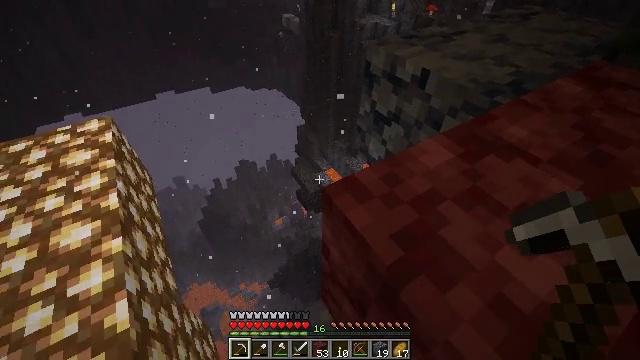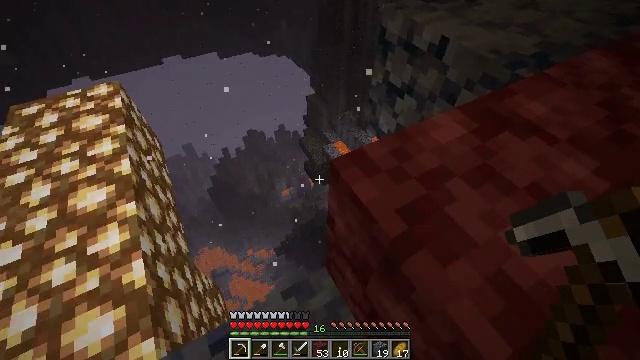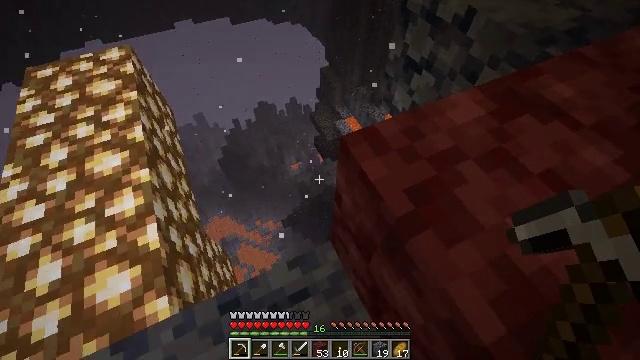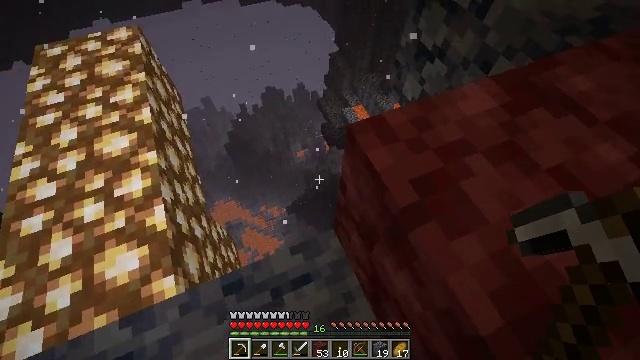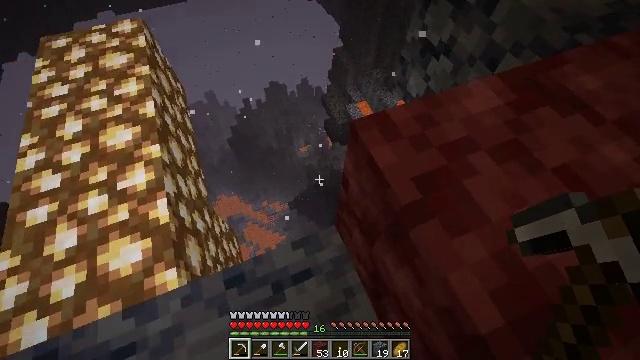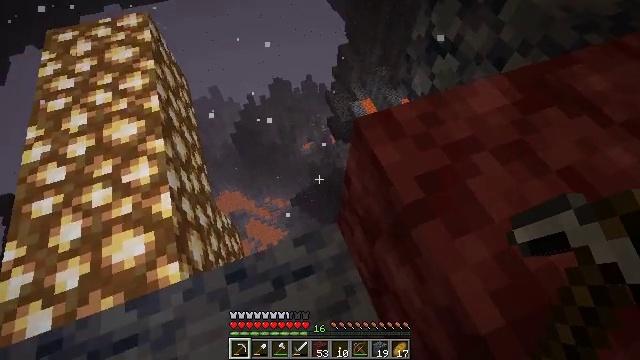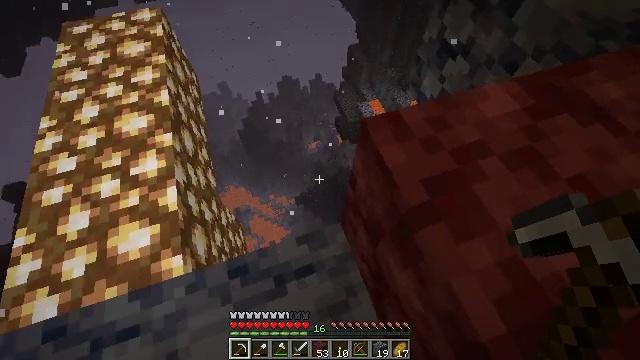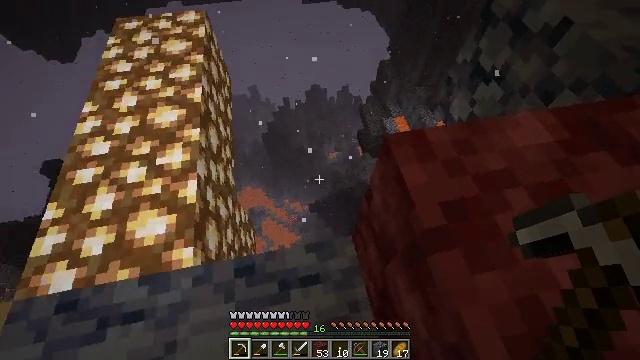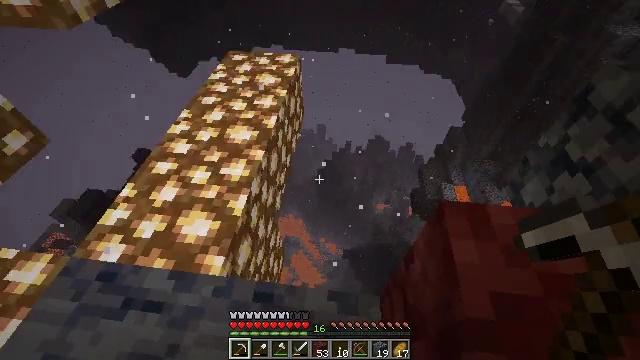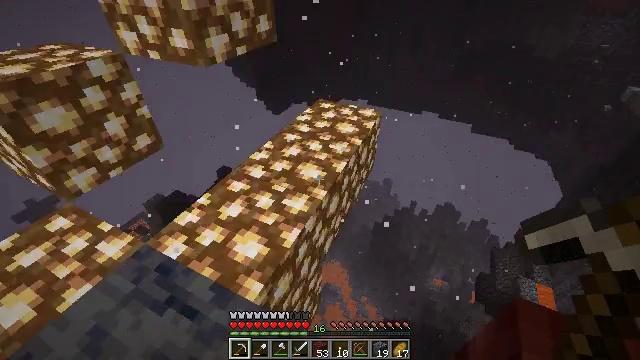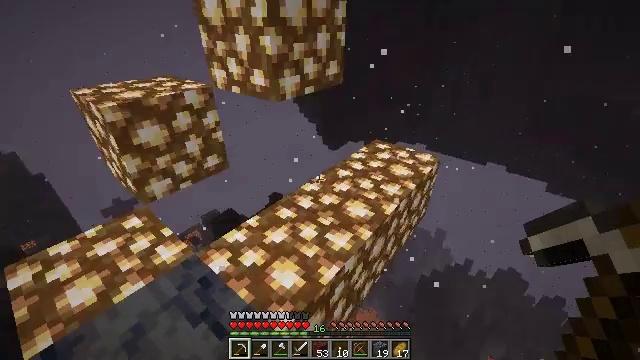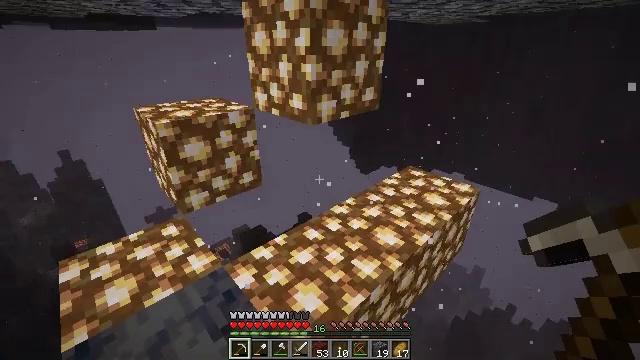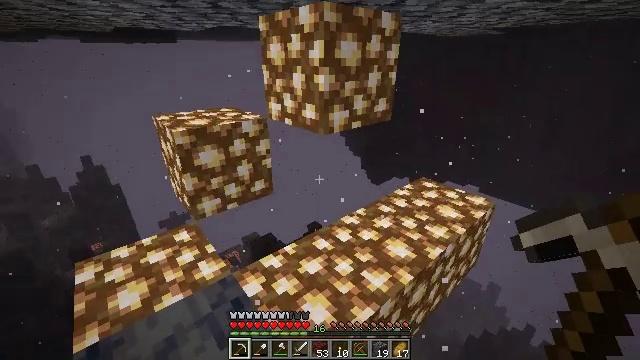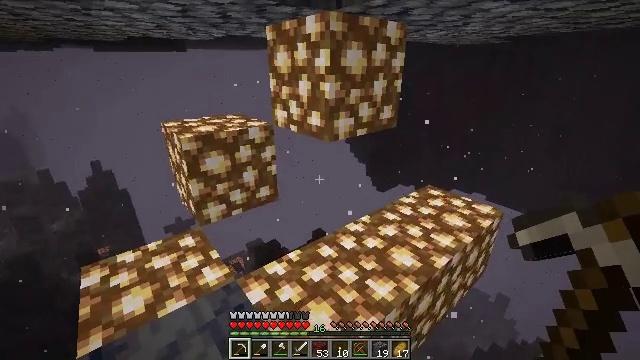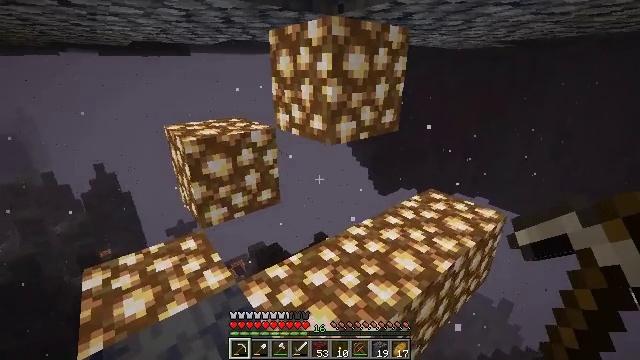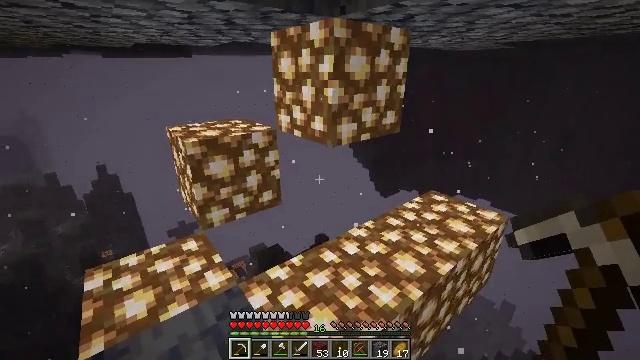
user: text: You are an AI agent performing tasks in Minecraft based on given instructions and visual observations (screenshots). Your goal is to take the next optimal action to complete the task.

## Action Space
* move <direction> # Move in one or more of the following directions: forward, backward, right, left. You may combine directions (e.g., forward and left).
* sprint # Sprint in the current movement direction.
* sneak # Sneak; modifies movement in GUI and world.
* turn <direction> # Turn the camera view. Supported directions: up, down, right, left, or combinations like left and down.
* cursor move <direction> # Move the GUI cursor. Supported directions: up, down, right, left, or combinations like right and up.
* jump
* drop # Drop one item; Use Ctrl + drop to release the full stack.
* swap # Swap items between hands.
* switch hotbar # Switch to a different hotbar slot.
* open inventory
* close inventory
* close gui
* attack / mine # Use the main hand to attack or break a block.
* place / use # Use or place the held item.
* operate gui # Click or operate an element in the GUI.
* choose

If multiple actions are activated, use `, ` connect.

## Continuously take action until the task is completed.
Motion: motion action
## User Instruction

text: Gather glowstone for crafting.
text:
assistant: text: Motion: turn left and down
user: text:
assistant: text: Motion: turn left and down
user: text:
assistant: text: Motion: turn left and down
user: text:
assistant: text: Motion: turn left
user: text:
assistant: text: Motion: turn left
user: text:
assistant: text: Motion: turn left
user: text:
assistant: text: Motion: turn left and up
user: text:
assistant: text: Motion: turn left and up
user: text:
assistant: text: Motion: turn left and up
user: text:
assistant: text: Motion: turn left and up
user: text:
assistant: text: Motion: turn left and up
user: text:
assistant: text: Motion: turn left and up
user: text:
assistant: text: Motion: turn left and up
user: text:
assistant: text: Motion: no_op
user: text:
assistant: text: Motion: no_op
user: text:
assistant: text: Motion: no_op
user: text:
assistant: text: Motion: no_op
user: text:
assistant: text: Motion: turn left
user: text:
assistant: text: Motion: turn left and down
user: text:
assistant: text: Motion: turn left and down
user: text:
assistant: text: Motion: turn left and down
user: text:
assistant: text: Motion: turn left and down
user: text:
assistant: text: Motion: turn left and down
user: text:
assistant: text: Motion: turn left
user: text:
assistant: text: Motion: turn left
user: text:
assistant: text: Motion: turn left
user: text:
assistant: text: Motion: no_op
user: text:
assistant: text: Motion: turn left
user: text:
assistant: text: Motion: no_op
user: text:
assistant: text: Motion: no_op